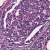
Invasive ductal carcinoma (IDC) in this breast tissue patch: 0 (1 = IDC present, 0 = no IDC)